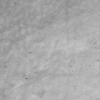
Label: not_dusty